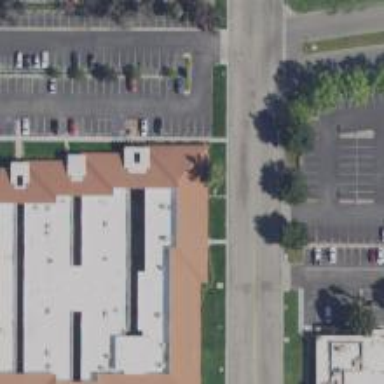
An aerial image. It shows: Office building.